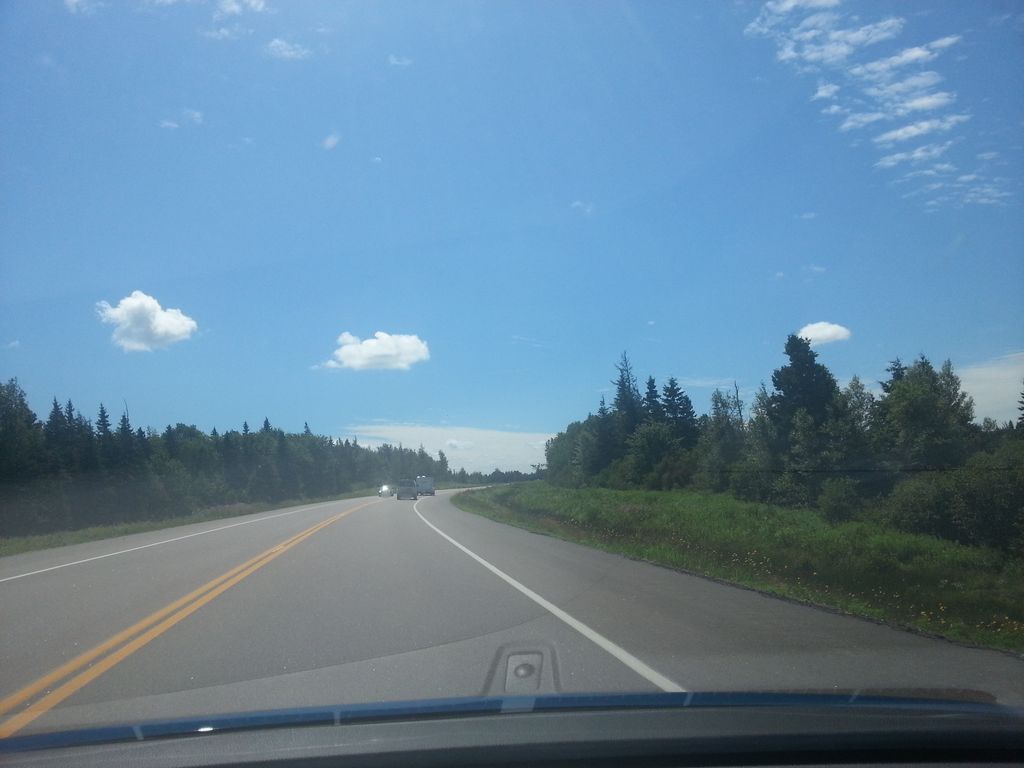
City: charlottetown